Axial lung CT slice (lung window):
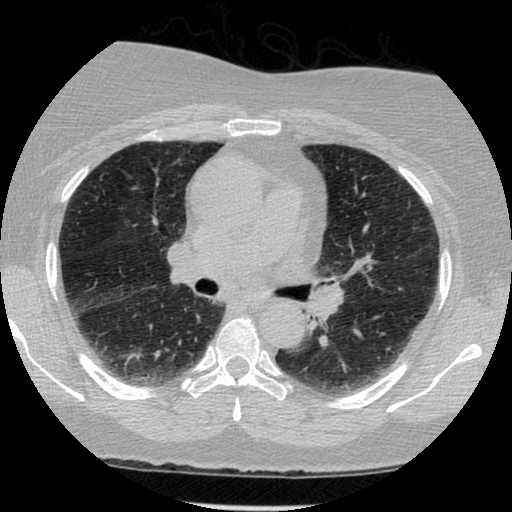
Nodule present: no